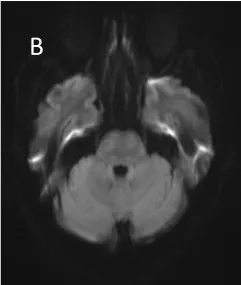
Radiological examinations of case 1 before and after intravenous immunoglobulin (IVIg). (A, B) No evidence of cerebral infarction before IVIg on diffusion-weighted imaging (DWI).
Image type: radiology (mri)